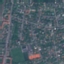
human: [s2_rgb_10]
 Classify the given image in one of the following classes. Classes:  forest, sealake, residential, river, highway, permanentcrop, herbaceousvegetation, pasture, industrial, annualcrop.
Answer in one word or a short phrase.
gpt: Residential